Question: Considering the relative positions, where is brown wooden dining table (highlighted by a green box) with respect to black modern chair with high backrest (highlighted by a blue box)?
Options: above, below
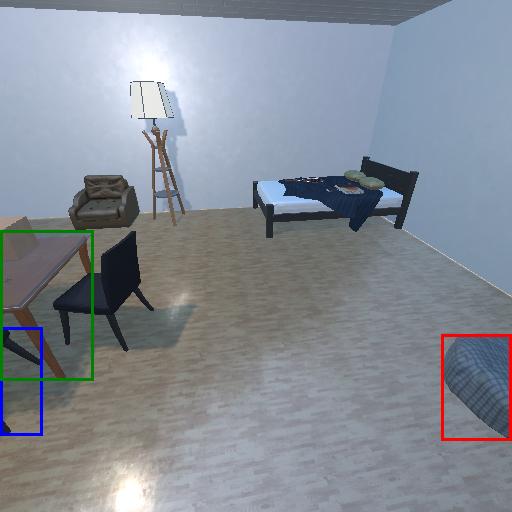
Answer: above